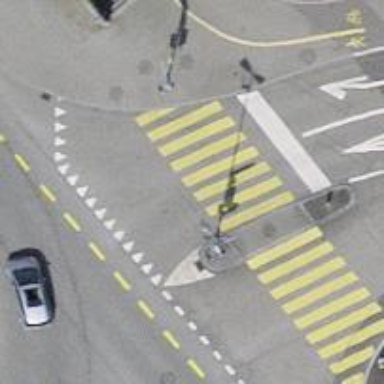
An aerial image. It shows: Crossing with traffic signals.